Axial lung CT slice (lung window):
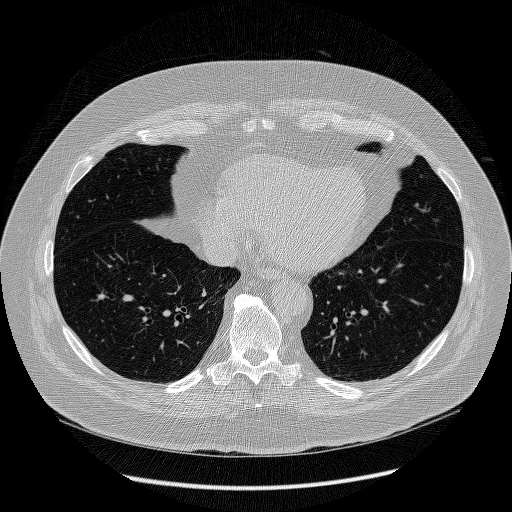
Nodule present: no